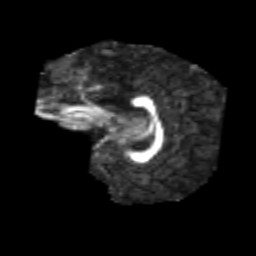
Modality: FA
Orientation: sagittal
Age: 7
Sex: female
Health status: healthy